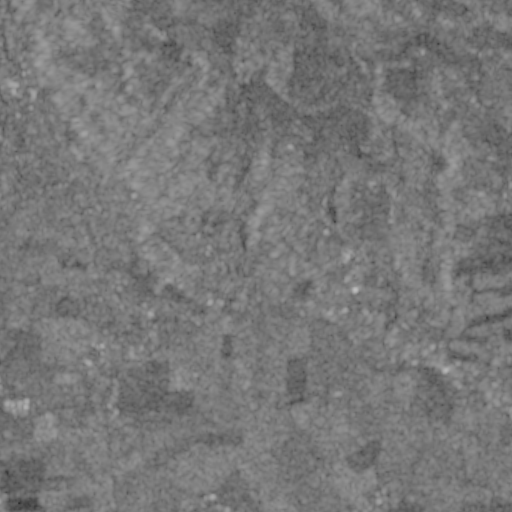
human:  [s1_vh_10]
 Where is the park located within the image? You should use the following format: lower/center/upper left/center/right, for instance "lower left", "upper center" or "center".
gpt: The park is located in the lower center of the image.
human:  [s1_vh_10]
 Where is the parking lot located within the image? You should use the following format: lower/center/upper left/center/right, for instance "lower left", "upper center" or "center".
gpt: The parking lot is located in the upper left of the image.
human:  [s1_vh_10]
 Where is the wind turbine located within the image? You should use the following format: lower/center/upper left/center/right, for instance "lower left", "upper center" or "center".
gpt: The wind turbine is located in the upper left of the image.
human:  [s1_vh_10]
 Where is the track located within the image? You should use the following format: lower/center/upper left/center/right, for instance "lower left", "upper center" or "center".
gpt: There is no track in the image.

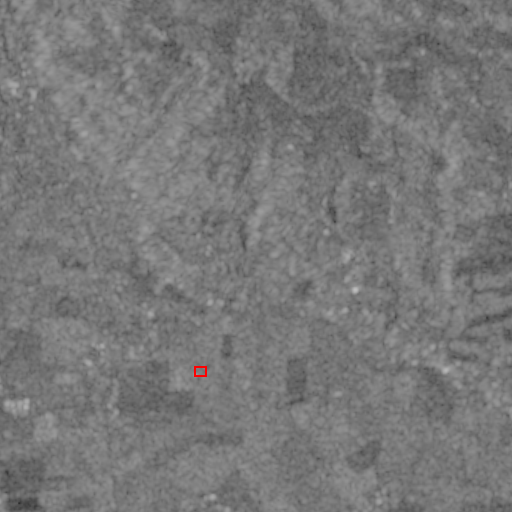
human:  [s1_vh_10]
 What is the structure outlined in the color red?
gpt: The structure outlined in red is a power substation.
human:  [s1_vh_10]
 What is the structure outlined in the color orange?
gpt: There is no orange outline.